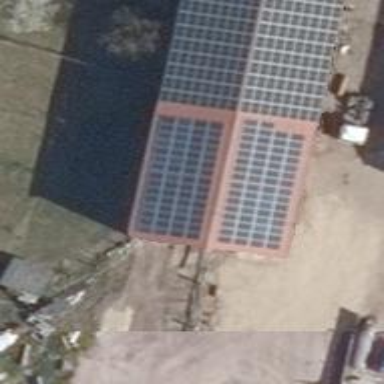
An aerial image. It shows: Solar-powered generator using photovoltaic technology. This small installation generates electricity through solar photovoltaic panels.